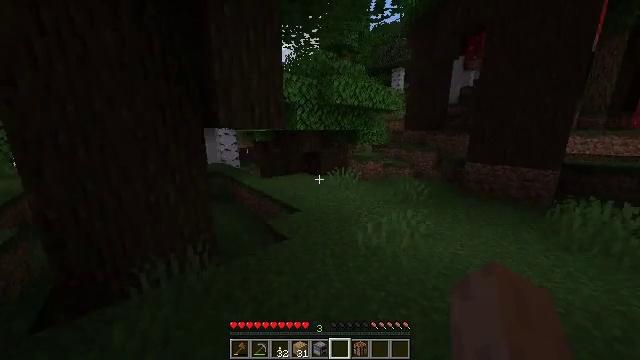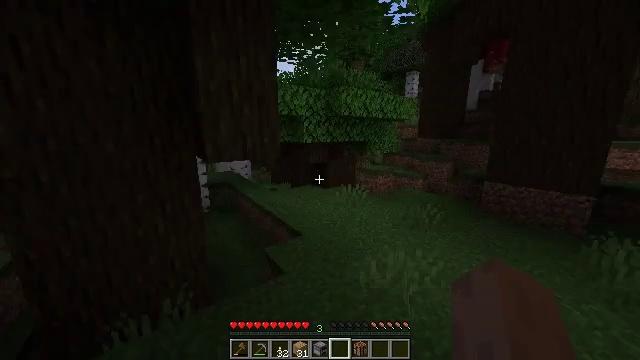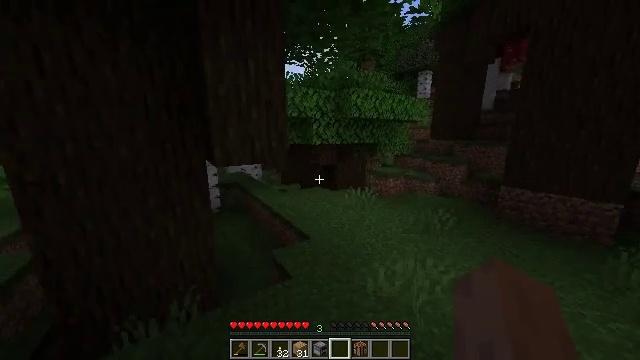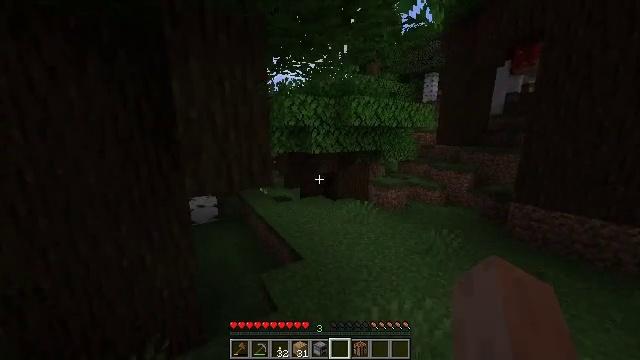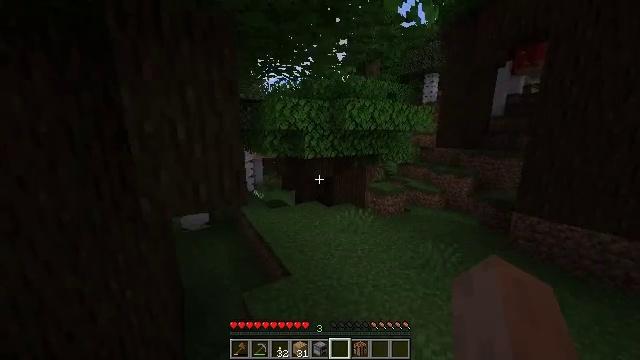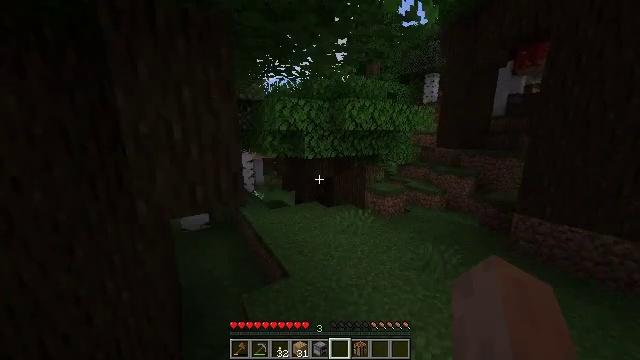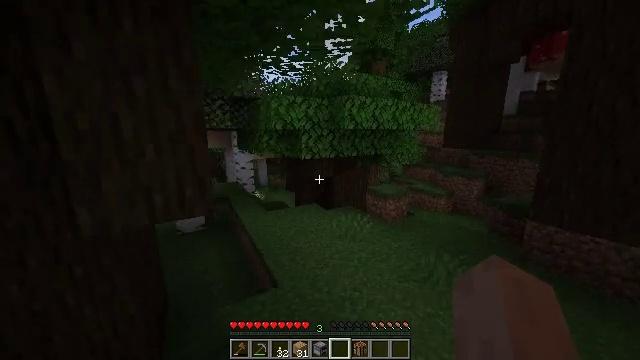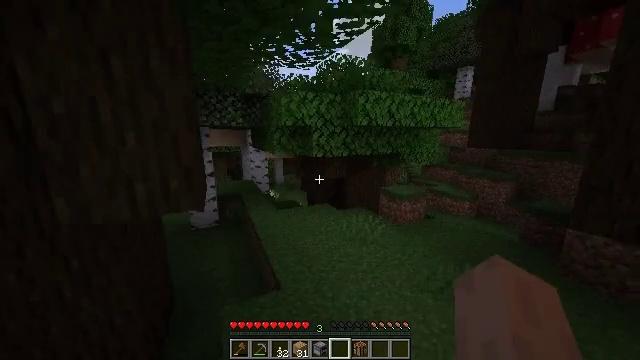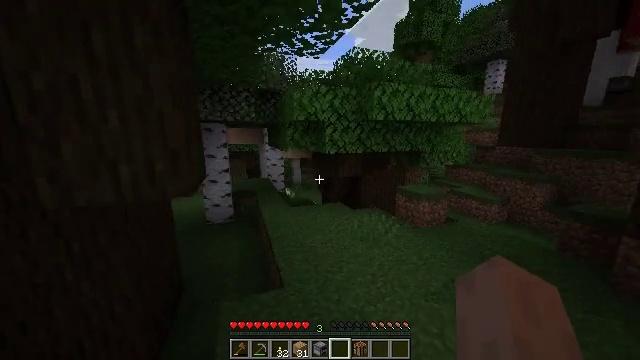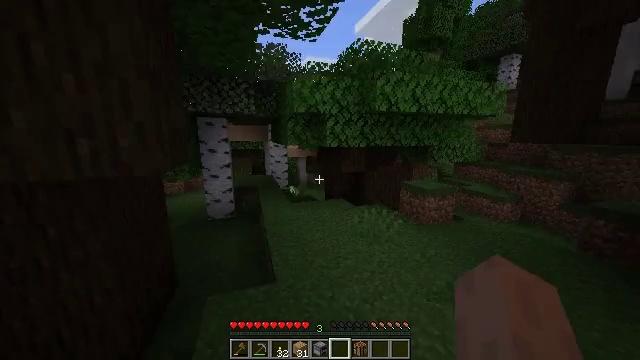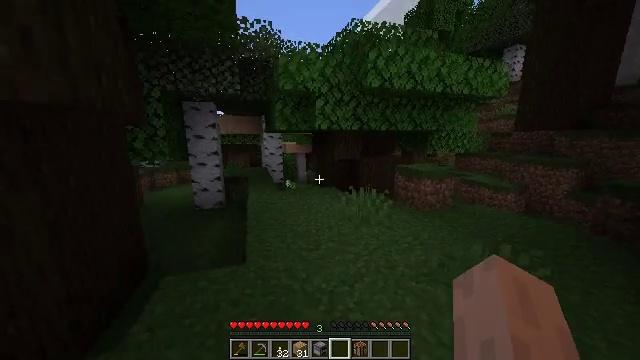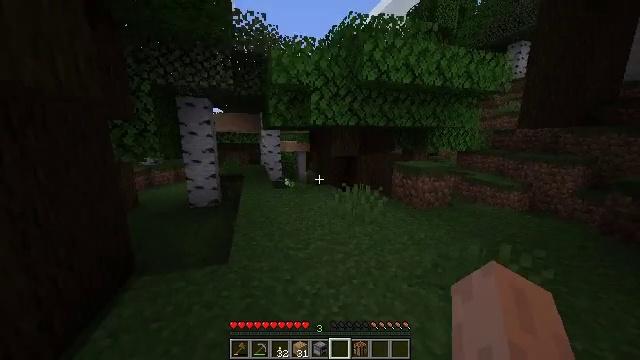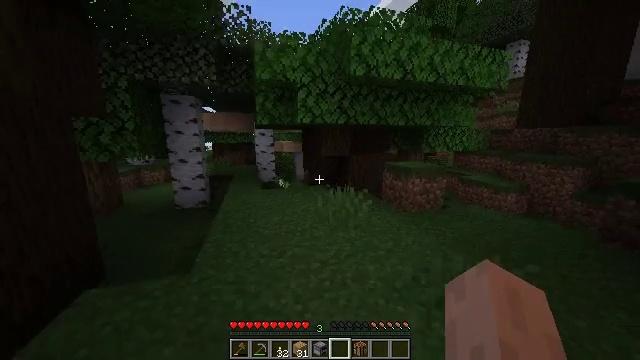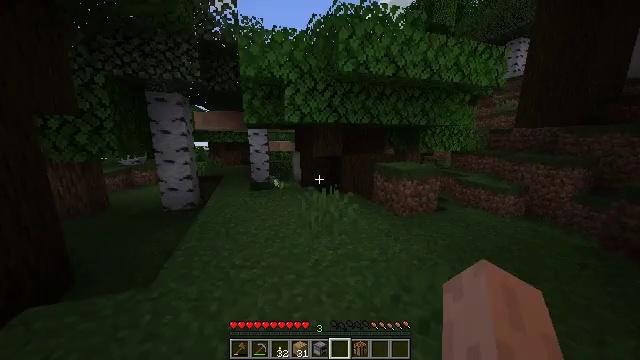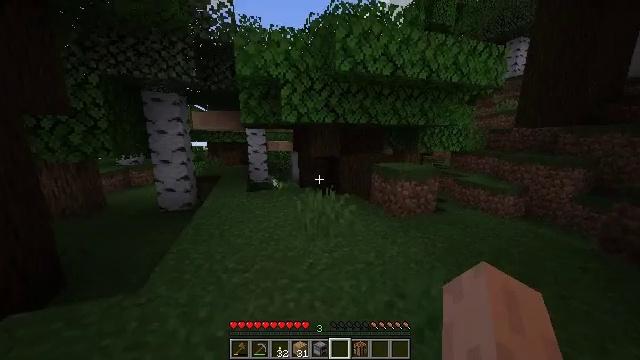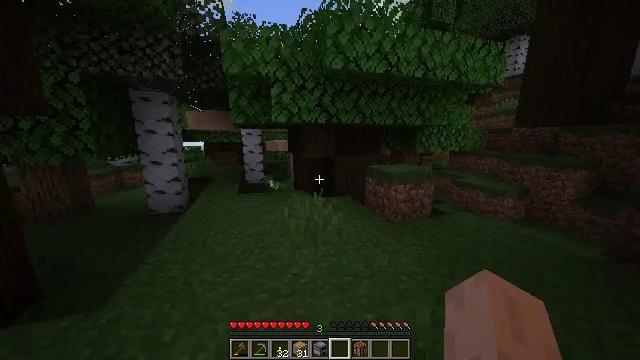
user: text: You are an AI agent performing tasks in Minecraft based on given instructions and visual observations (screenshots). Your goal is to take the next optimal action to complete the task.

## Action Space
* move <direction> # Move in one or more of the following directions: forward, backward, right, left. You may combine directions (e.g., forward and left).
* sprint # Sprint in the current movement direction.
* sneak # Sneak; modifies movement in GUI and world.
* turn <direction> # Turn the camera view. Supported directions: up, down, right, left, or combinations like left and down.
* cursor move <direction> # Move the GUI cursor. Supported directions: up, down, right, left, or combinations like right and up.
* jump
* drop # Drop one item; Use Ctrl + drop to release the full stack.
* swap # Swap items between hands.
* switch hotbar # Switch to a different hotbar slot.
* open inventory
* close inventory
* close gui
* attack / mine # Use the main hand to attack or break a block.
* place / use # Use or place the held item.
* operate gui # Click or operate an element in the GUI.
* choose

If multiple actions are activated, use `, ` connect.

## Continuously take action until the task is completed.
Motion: motion action
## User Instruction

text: Break the red mushroom block.
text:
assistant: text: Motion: move forward and move right, sprint, turn left, jump
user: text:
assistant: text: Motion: move forward and move right, sprint, turn left, jump
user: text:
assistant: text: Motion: move forward and move right, sprint, turn left, jump
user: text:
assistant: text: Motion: move forward and move right, sprint, jump
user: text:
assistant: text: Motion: move forward and move right, sprint, jump
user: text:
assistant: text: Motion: move forward and move right, sprint, turn left, jump
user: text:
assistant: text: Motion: move forward and move right, sprint, turn left, jump
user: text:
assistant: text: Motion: move forward and move right, sprint, turn left
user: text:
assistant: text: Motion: move forward and move right, sprint, turn left
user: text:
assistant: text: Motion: move forward and move right, sprint
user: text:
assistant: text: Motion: move forward and move right, sprint
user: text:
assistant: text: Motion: move forward and move right, sprint
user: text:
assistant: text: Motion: move forward and move right, sprint
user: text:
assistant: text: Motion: move forward and move right, sprint
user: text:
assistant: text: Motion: move forward, sprint
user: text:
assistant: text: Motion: move forward and move left, sprint
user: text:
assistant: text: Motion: move forward and move left
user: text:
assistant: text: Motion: move forward and move left
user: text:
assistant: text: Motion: move forward and move left, turn right
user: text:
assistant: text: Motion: move forward, turn right
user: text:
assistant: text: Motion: turn right
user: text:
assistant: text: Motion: move right, turn right
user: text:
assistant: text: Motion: move right, turn right
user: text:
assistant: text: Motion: move right, turn right
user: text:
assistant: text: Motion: move right
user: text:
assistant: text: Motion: no_op
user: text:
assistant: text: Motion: turn right
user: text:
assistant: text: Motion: turn right
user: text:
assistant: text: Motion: turn right, switch to hotbar 3
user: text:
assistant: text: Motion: switch to hotbar 3